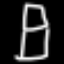
Label: chair